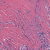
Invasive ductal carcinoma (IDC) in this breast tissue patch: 1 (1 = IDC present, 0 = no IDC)